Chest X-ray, AP view. Patient: 46 years old, sex M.
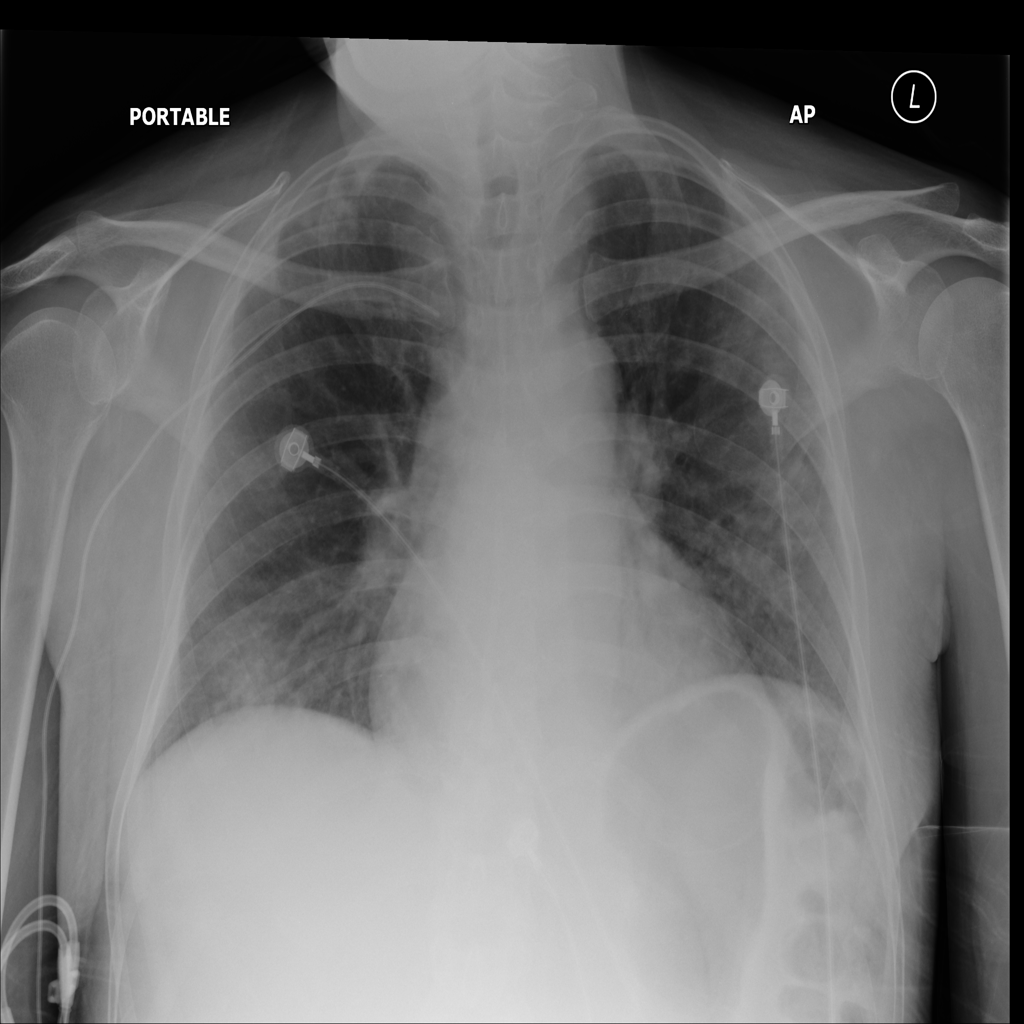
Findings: No Finding